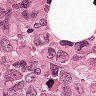
Metastatic tissue present: yes